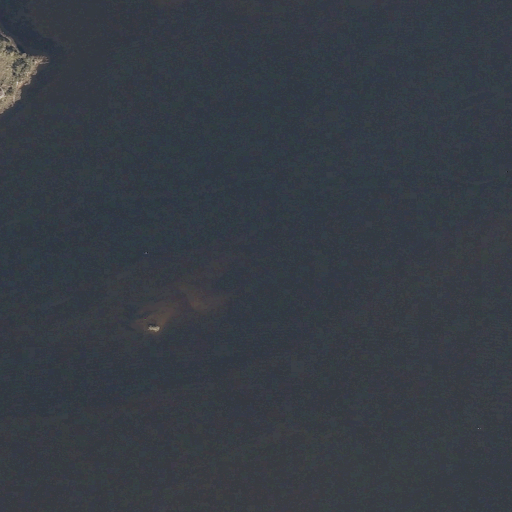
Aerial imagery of island in Mississippi named Dog Island containing open water, woody wetlands, and herbaceous wetlands